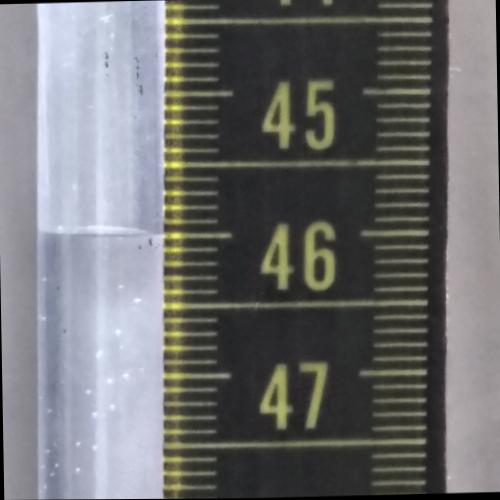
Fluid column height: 46.0 cm